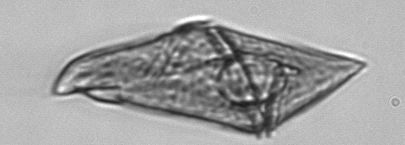
Label: Gyrodinium